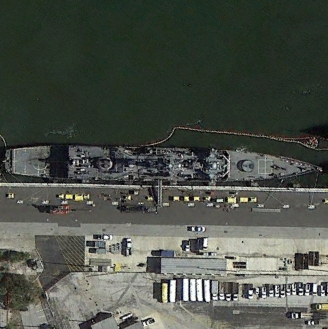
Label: cruiser